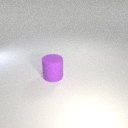
large purple rubber cylinder